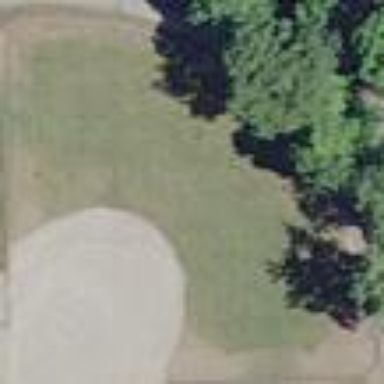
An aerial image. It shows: Baseball pitch for leisure and sports activities.